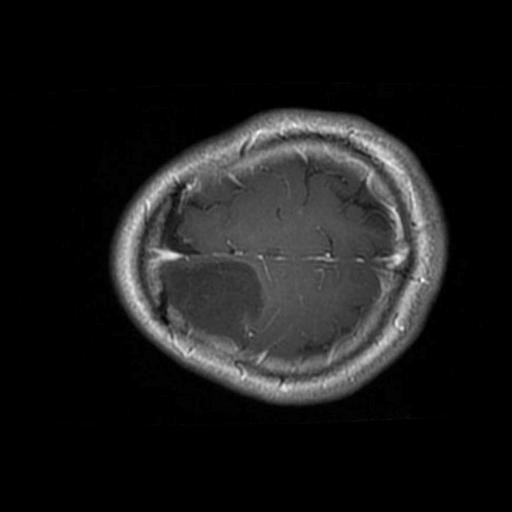
Label: brain_glioma